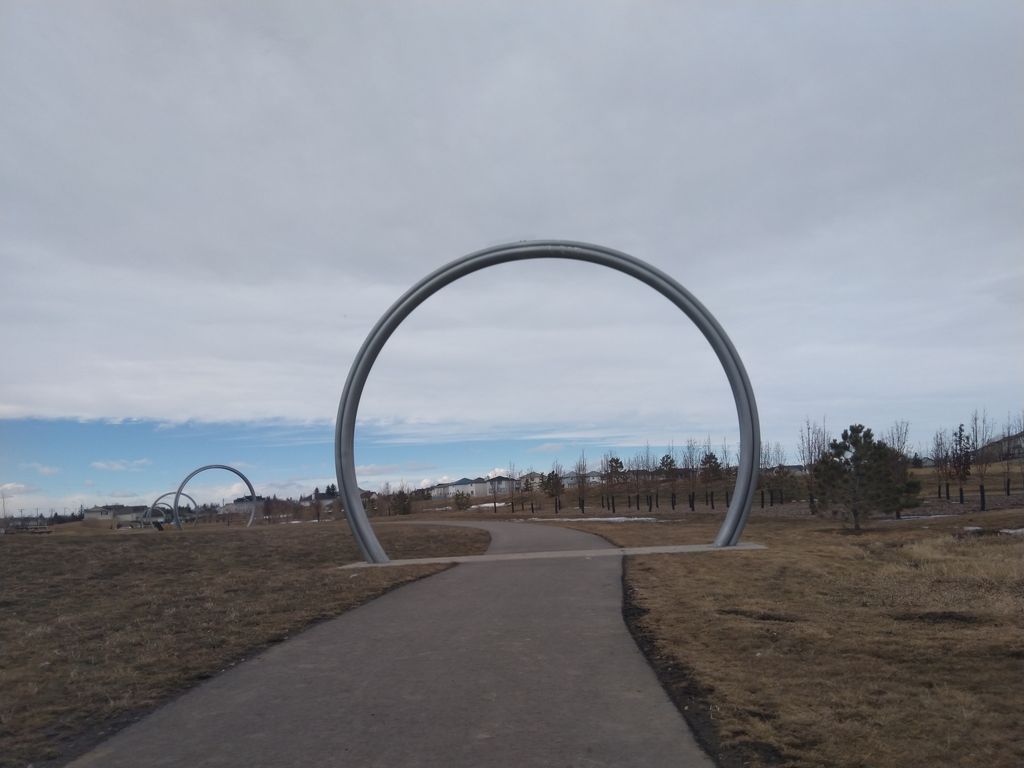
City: calgary